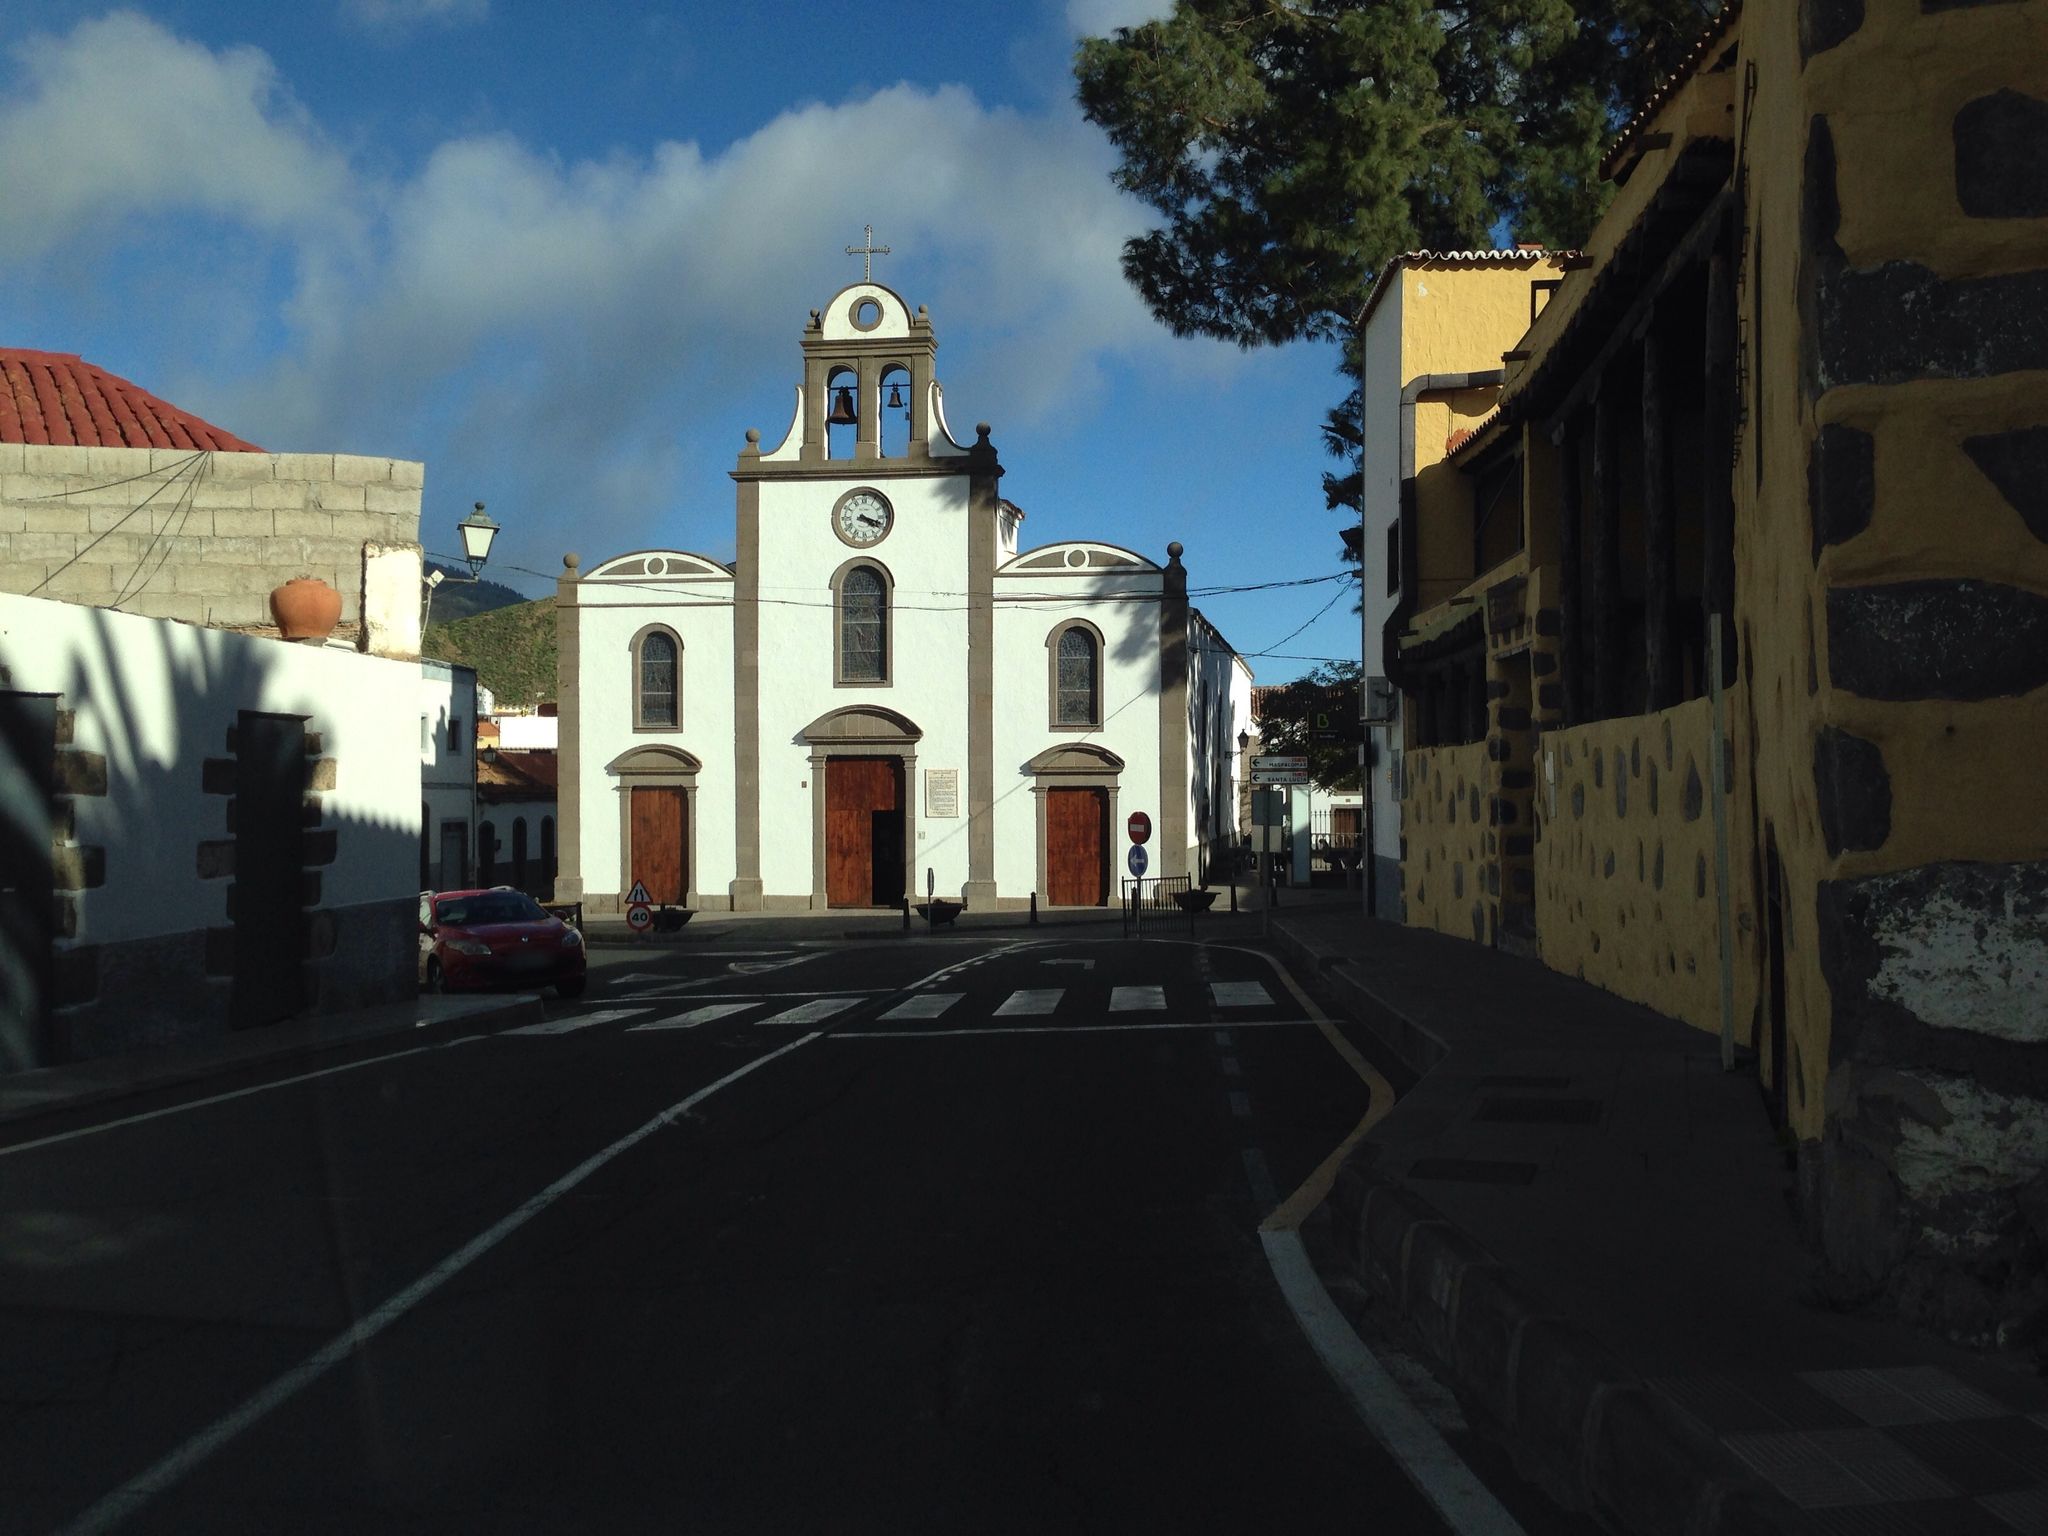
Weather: clear
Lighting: day
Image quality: good
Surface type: driving surface
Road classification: track, service
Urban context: low density rural
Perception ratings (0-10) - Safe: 4.1, Lively: 7.23, Beautiful: 7.58, Boring: 3.07, Depressing: 3.51, Wealthy: 2.03